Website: walmart
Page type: payment
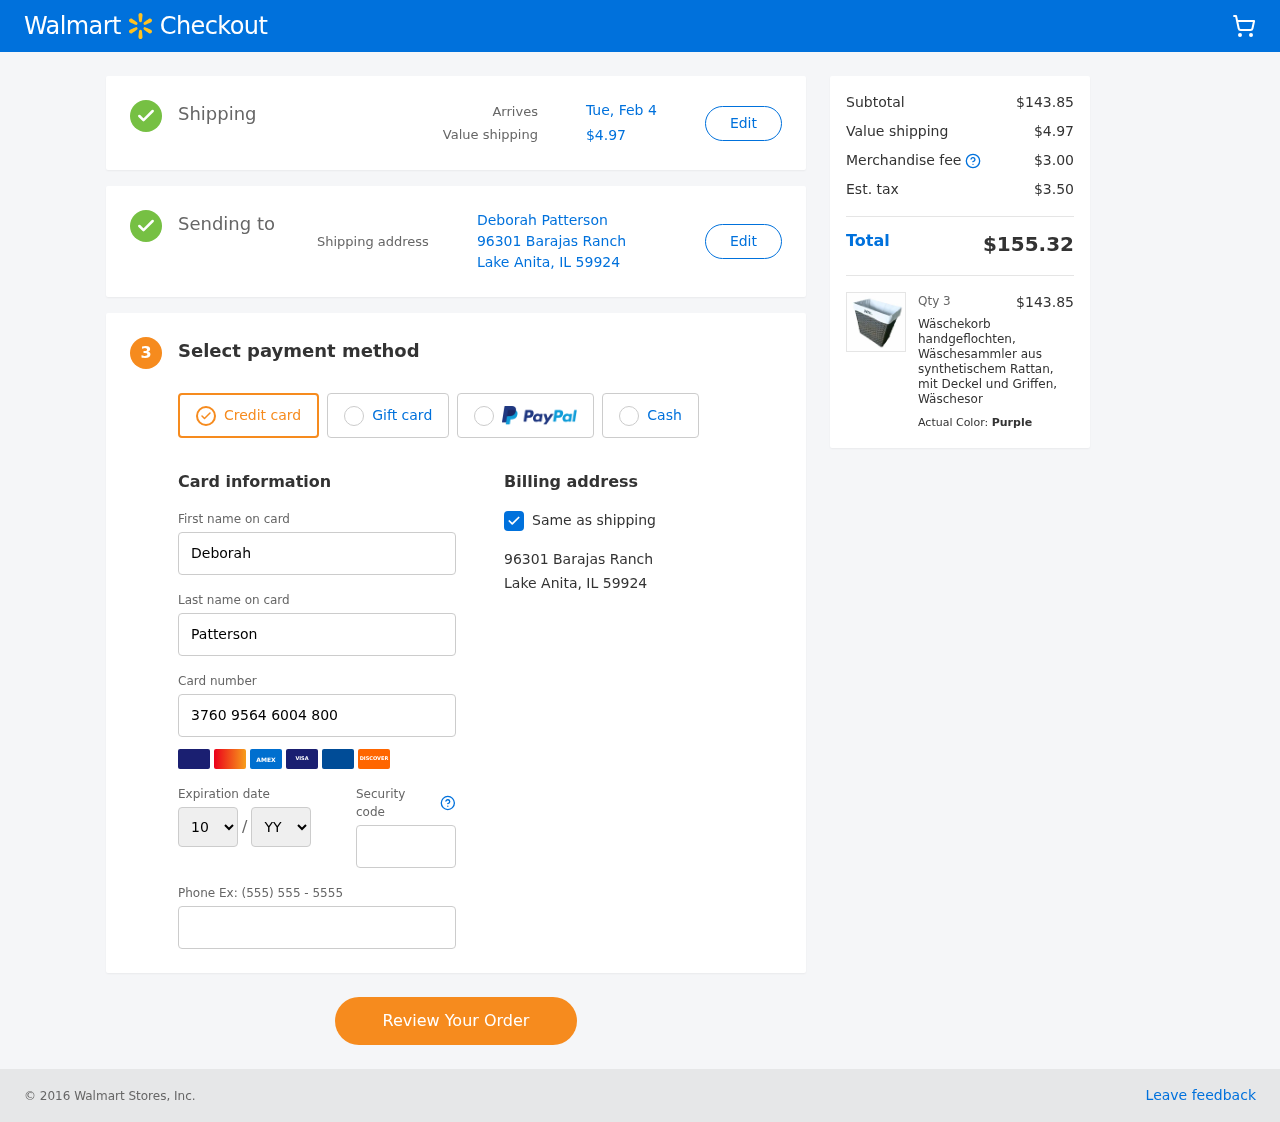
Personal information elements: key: PII_CARD_EXPIRY_MONTH
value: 10
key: PII_CARD_EXPIRY_YEAR
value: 26
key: PII_CITY_STATE_ZIP
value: Lake Anita, IL 59924
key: PII_FULLNAME
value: Deborah Patterson
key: PII_STREET
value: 96301 Barajas Ranch
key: PII_FIRSTNAME
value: Deborah
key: PII_LASTNAME
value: Patterson
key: PII_CARD_NUMBER
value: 3760 9564 6004 800
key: PII_CARD_CVV
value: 9521
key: PII_PHONE
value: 8876687556
Product elements: key: PRODUCT1_NAME
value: Wäschekorb handgeflochten, Wäschesammler aus synthetischem Rattan, mit Deckel und Griffen, Wäschesor
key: PRODUCT1_PRICE
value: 47.95
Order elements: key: ORDER_DELIVERY_DATE
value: Tue, Feb 4
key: ORDER_SHIPPING_COST
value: $4.97
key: ORDER_SUBTOTAL
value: $143.85
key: ORDER_MERCHANDISE_FEE
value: $3.00
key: ORDER_TAX
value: $3.50
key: ORDER_TOTAL
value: $155.32
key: ORDER_NUM_ITEMS
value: Qty 3